Question: It was just pointed out to me that the Java Web Start applications from my blog, for example my <URL> entry, no longer function because of the follow security error:

Upon doing some investigation I have determined that security has been improved in JDK7 and that the default setting found on the 'Security Tab' of the 'Java Control Panel' found on the 'Windows Control Panel' is set to 'High' which prevents the app from running. If you do change this setting to 'Medium', then you have the choice to accept the app and it will run. I'm guessing most people will not want to do this, so it looks like I will need to 'sign my jar file'.
Problem is I really don't understand the whole signing process.
Currently I start by creating a .jar file with a command like:
'''
jar cfev KeyBindings.jar KeyBindings KeyBindings*.class
'''
I then create the .jnlp file as follows:
'''
<?xml version="1.0" encoding="utf-8"?>
<!-- JNLP File for KeyBindings -->
<jnlp spec="1.0+"
codebase="http://www.camick.com/java/webstart/"
href="KeyBindings.jnlp">
<information>
<title>KeyBindings Application</title>
<vendor>Tips4Java</vendor>
<homepage href="http://tips4java.wordpress.com/"/>
<description>KeyBindings Application</description>
<description kind="short">Display the Key Bindings of Swing components</description>
<offline-allowed/>
</information>
<resources>
<j2se version="1.6+"/>
<jar href="KeyBindings.jar"/>
</resources>
<application-desc main-class="KeyBindings"/>
</jnlp>
'''
The .jar and .jnlp files are uploaded to the server and the Web Start app is started using the following HTML:
'''
<a href="http://www.camick.com/java/webstart/KeyBindings.jnlp">...</a> - Using Java Web Start (JRE 6 required)
'''
Can someone show me the additional steps I will need to follow in order to create a trusted application (or signed app, whatever the proper terminology is).
I currently don't use any IDE for my Java Web Start apps. I do have Eclipse installed but have never used it. Would it be better to try to use Eclipse to generate the signed .jar file?
Update:
The process is more involved and expensive than I thought. I don't want to pay a Certificate Authority to sign my .jar files. Also, I currently use a free web hosting site that doesn't support SSL so I wouldn't be able to use the signed .jar files anyways as I don't want to find a new hosting site.
Since I only do my blog for fun, I don't want to incur the extra cost of using signed .jars so I guess I will have to find a different way to demonstrate the code.
Thanks the help.
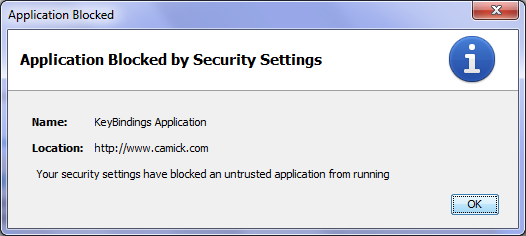
Answer: Your applet will have to be signed by a well known Certificate Authority (CA).
You could use any of them (Digicert, Thawte, Verisign, etc...)
The CAs will have instructions on how you go about getting your jar file signed.
Here is the documentation from Digicert:
<URL>